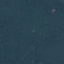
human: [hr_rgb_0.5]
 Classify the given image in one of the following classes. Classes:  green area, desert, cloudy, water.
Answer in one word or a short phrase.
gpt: green area